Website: macys
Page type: store-pickup
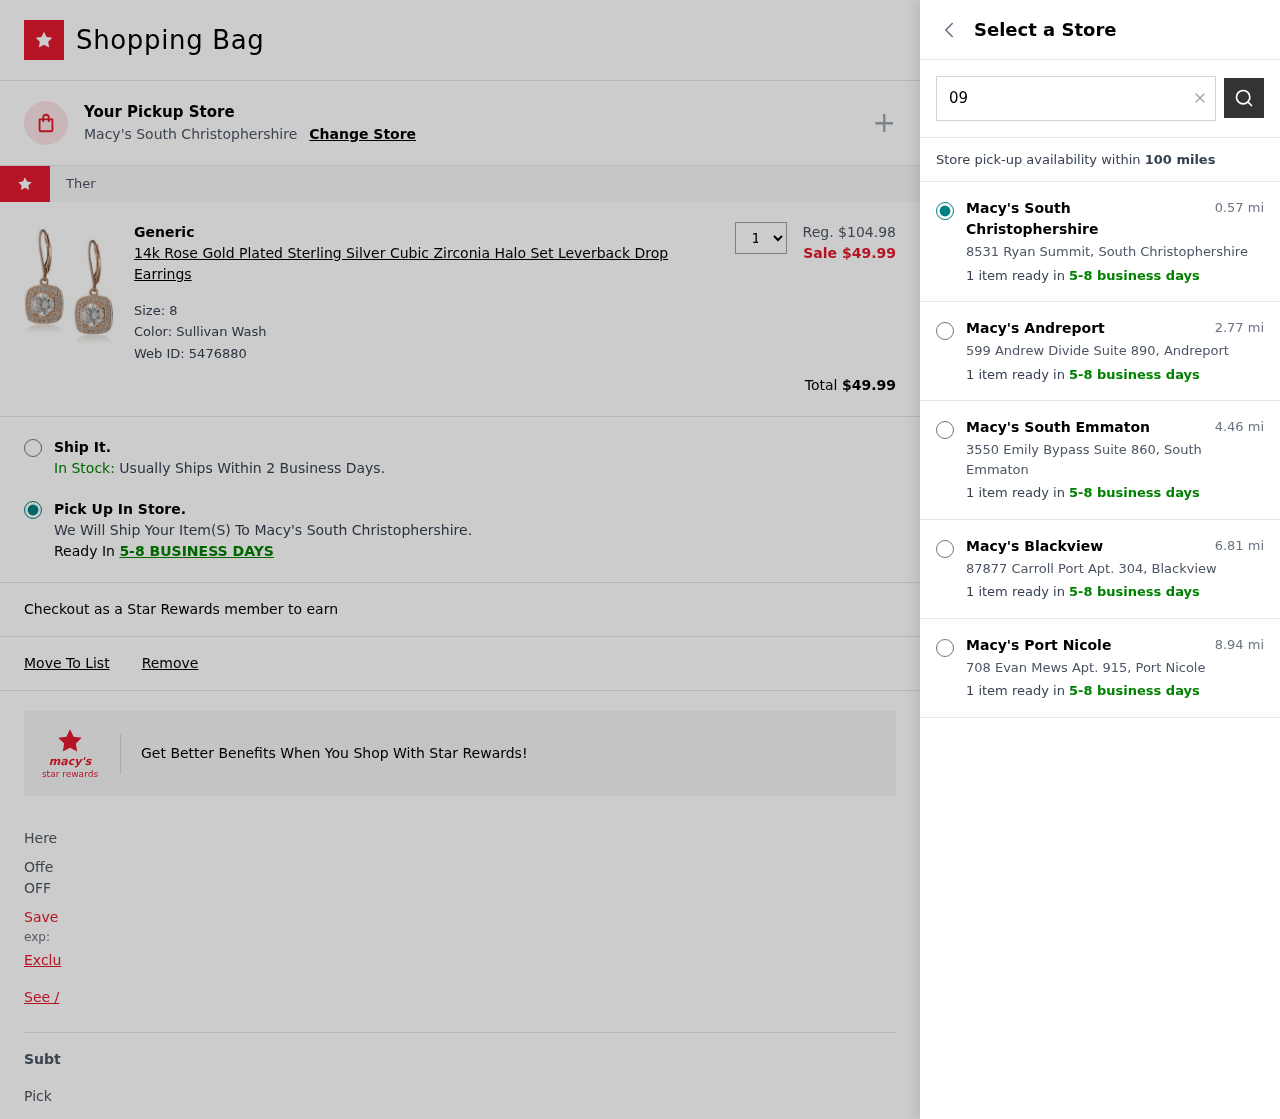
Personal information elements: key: PII_LOCATION1_CITY
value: South Christophershire
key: PII_LOCATION1_STREET
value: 8531 Ryan Summit
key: PII_LOCATION2_CITY
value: Andreport
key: PII_LOCATION2_STREET
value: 599 Andrew Divide Suite 890
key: PII_LOCATION3_CITY
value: South Emmaton
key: PII_LOCATION3_STREET
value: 3550 Emily Bypass Suite 860
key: PII_LOCATION4_CITY
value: Blackview
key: PII_LOCATION4_STREET
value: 87877 Carroll Port Apt. 304
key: PII_LOCATION5_CITY
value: Port Nicole
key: PII_LOCATION5_STREET
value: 708 Evan Mews Apt. 915
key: PII_POSTCODE
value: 09385
Product elements: key: PRODUCT1_BRAND
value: Generic
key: PRODUCT1_NAME
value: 14k Rose Gold Plated Sterling Silver Cubic Zirconia Halo Set Leverback Drop Earrings
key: PRODUCT1_PRICE
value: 49.99
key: PRODUCT1_QUANTITY
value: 1
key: PRODUCT1_ORIGINAL_PRICE
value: $104.98
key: PRODUCT1_WEB_ID
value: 5476880
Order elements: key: ORDER_TOTAL
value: $49.99
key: ORDER_DELIVERY_DATE
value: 5-8 business days
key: ORDER_DELIVERY_DATE
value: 5-8 BUSINESS DAYS
Search elements: key: SEARCH_LOCATION
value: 09385